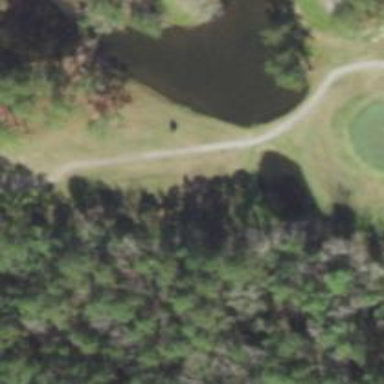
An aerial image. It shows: Golf hole.